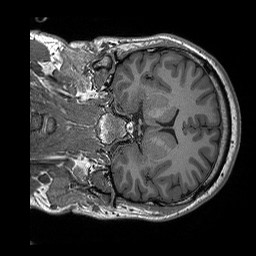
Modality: T1w
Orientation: coronal
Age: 28
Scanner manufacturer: siemens
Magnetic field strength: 3 T
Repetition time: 2.3 s
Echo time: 0.00296 s